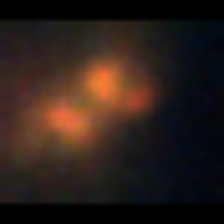
Taxon: Chaetoceros
Group: Diatoms